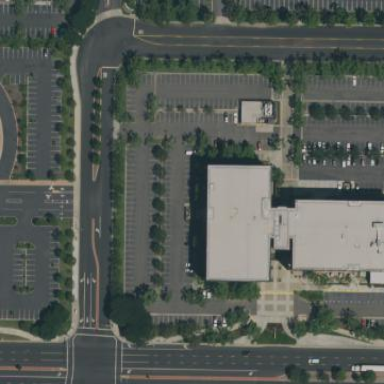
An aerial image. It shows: Building.